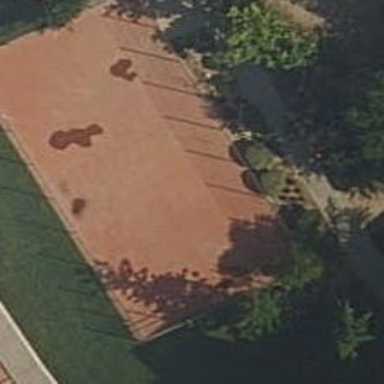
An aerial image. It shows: Basketball court located in leisure land pitch.